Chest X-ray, AP view. Patient: 37 years old, sex F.
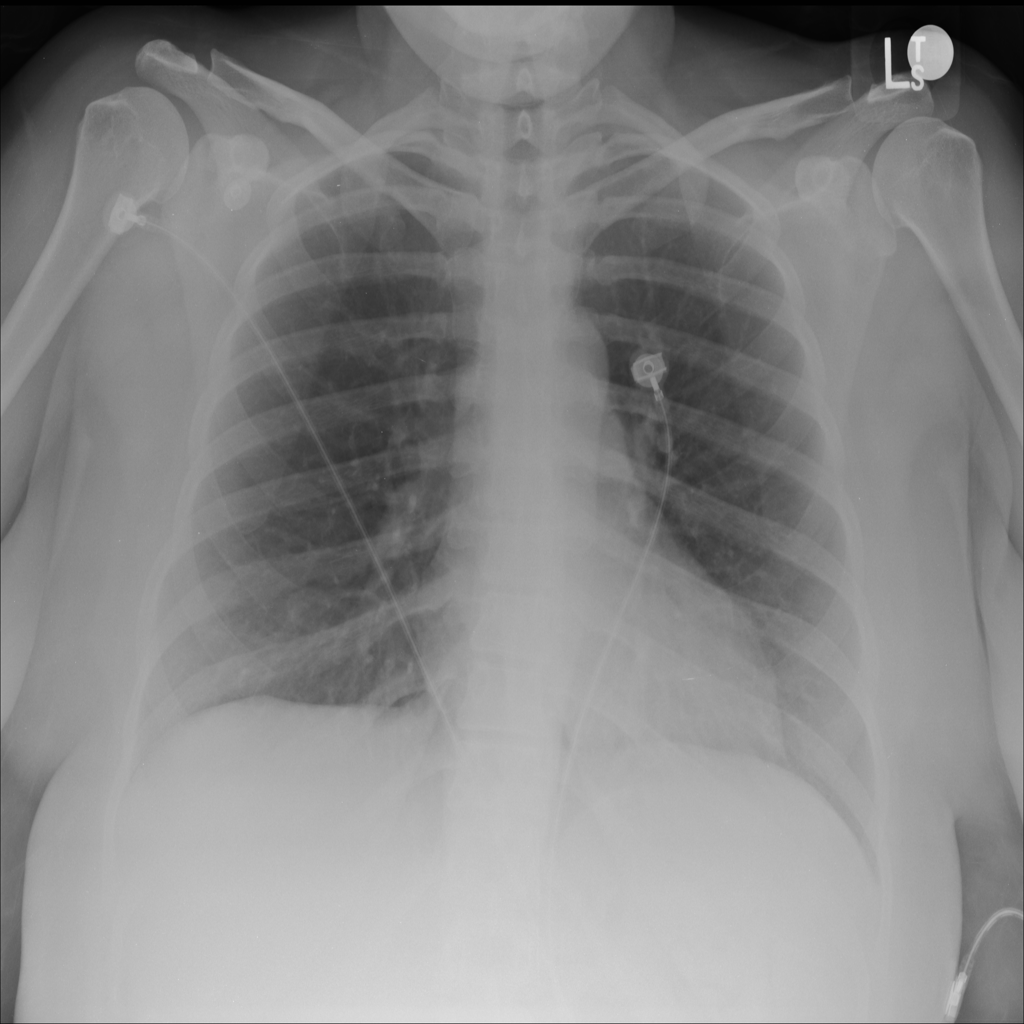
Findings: No Finding